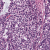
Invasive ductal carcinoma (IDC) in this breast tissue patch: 1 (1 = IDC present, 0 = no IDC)